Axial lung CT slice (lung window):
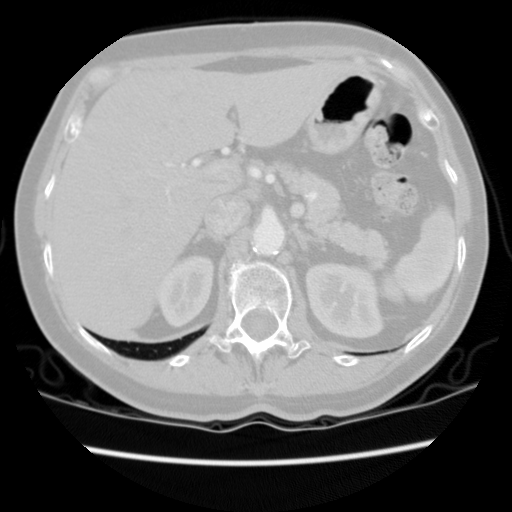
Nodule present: no